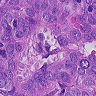
Metastatic tissue present: yes